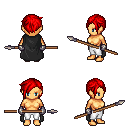
a pixel art fantasy rpg character, female body template, human, tanned skin, black cape, white pants, red pixie cut hairstyle, metal gloves, spear, four views (front, back, left, right), 2x2 character sprite sheet, small pixel art, hard edges, no anti-aliasing